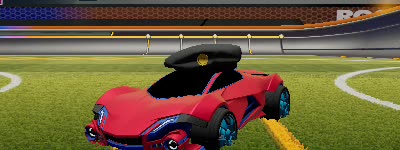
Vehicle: werewolf